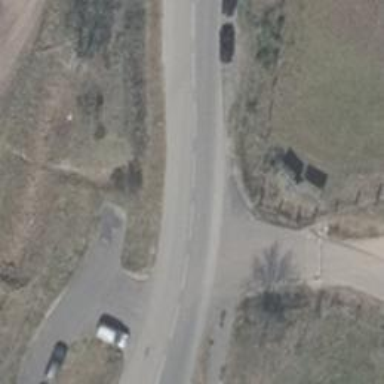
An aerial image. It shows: Road with "give way" sign.